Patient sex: F
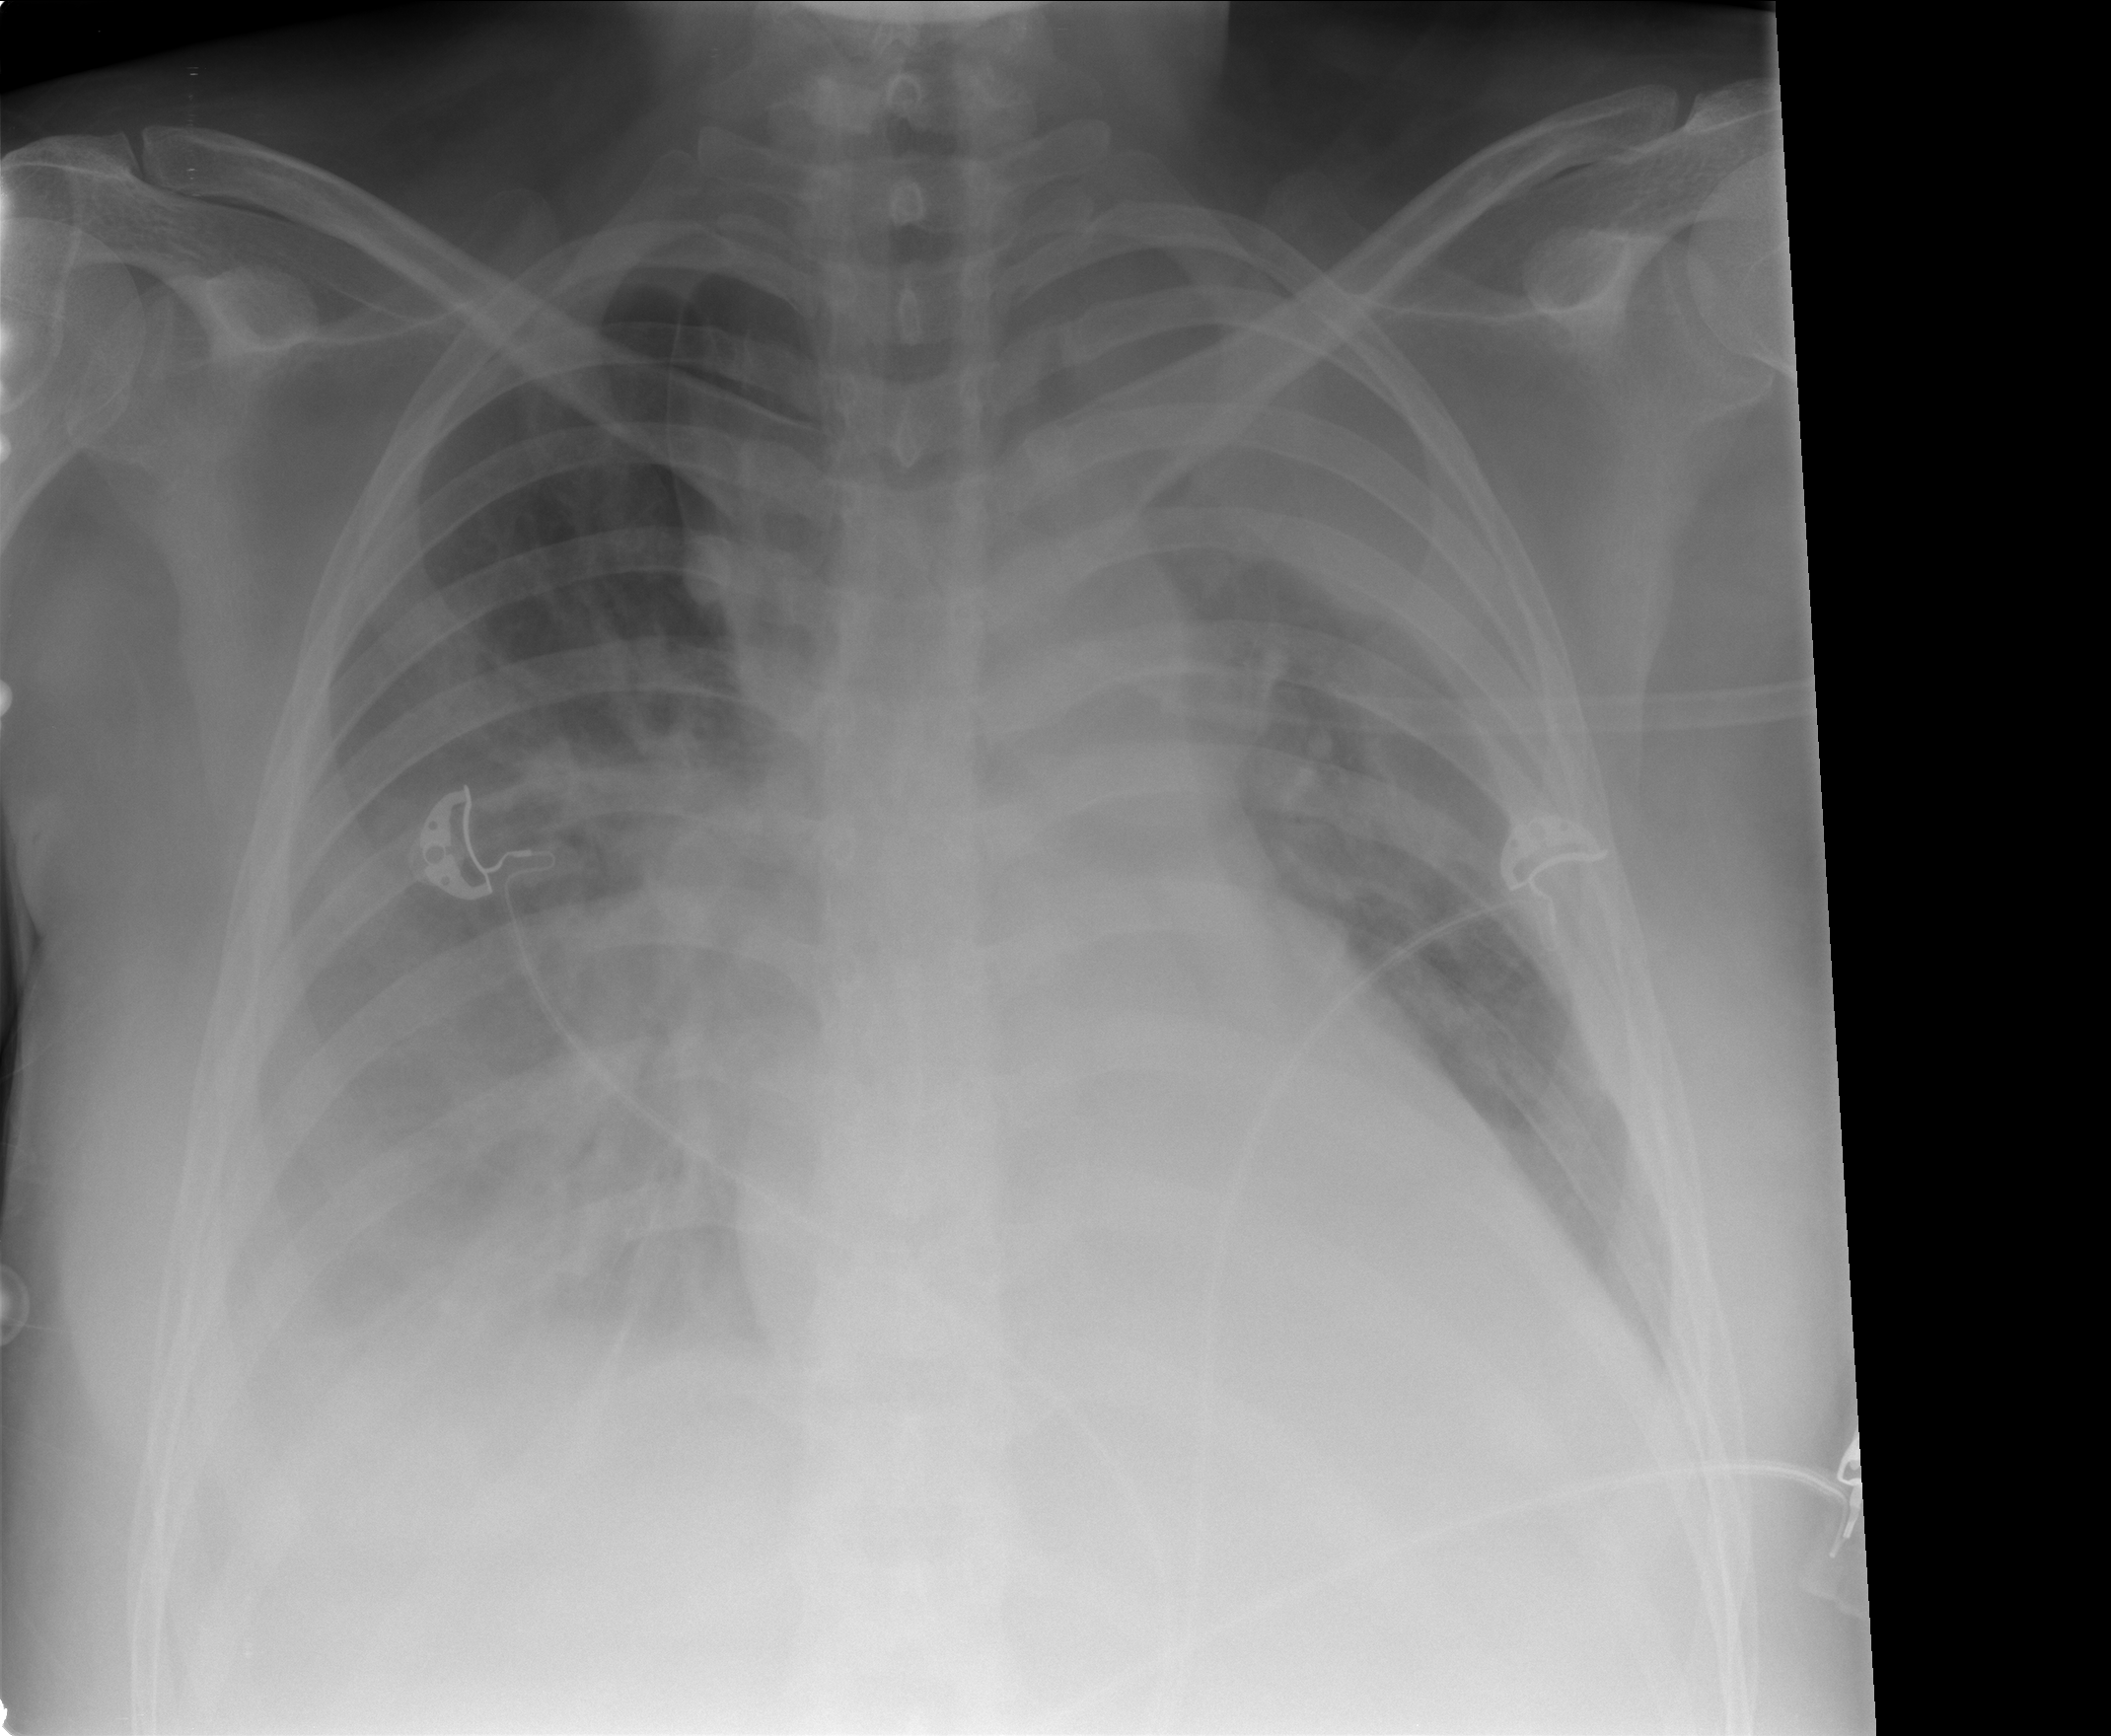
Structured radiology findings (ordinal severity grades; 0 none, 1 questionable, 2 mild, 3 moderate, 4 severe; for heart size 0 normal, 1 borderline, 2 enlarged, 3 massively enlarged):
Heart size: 0
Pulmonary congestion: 0
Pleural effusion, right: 2
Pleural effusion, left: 2
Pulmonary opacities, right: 2
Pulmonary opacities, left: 1
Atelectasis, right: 2
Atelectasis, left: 2